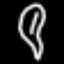
Label: leaf